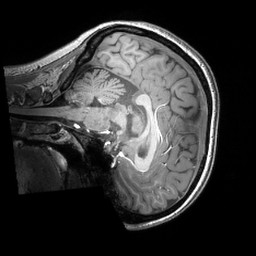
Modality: T1w
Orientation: sagittal
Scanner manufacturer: philips
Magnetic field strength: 7 T
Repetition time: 0.008 s
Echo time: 0.001974 s